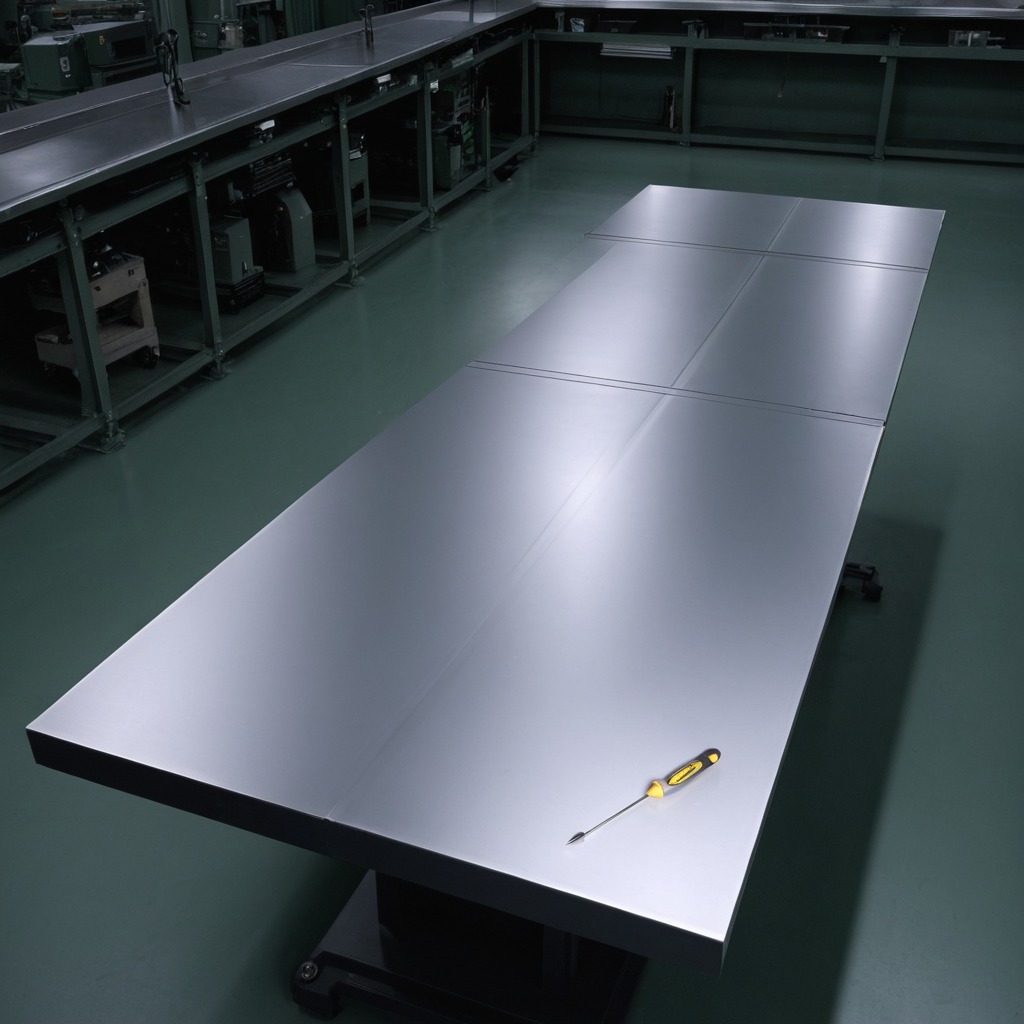
A screwdriver is lying on a clean empty table in a basement in the evening.